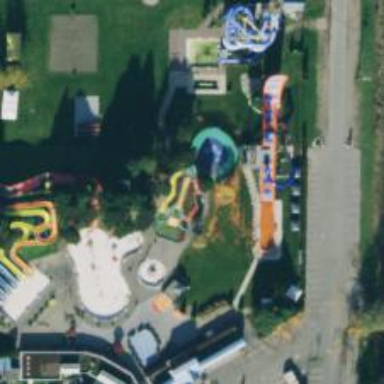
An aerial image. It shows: Water slide attraction.